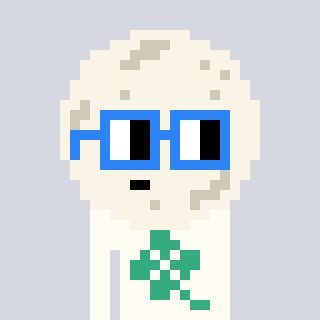
a pixel art character with square blue glasses, a moon-shaped head and a grayscale-colored body on a cool background